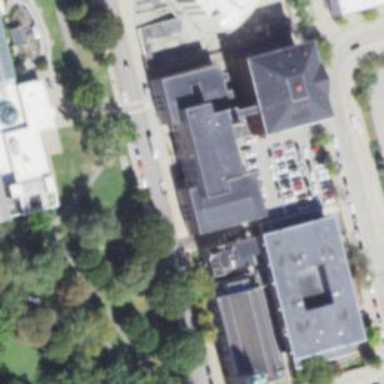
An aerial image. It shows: School building.